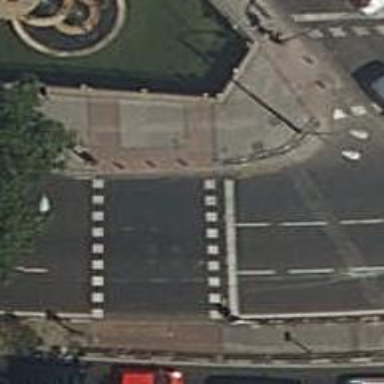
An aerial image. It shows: View of zebra crossing with traffic signals.